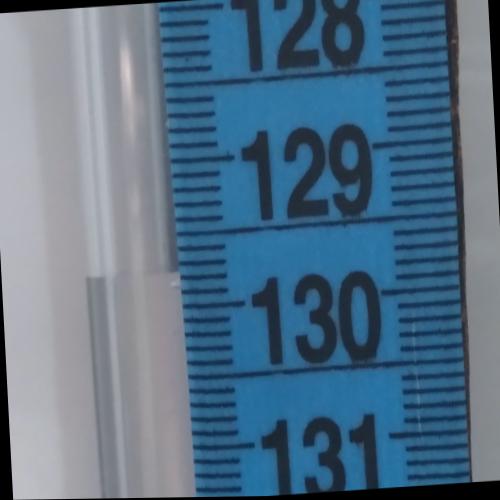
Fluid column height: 129.8 cm